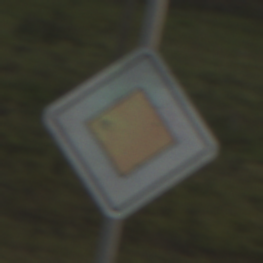
Verkehrszeichen: Vorfahrtsstrasse
Umgebung: Outdoor, Nature
Tageszeit: SunriseSunset
Wetter: PartlyCloudy
Licht: Natural
Jahreszeit: NotSpecified
Kontrast: LowContrast